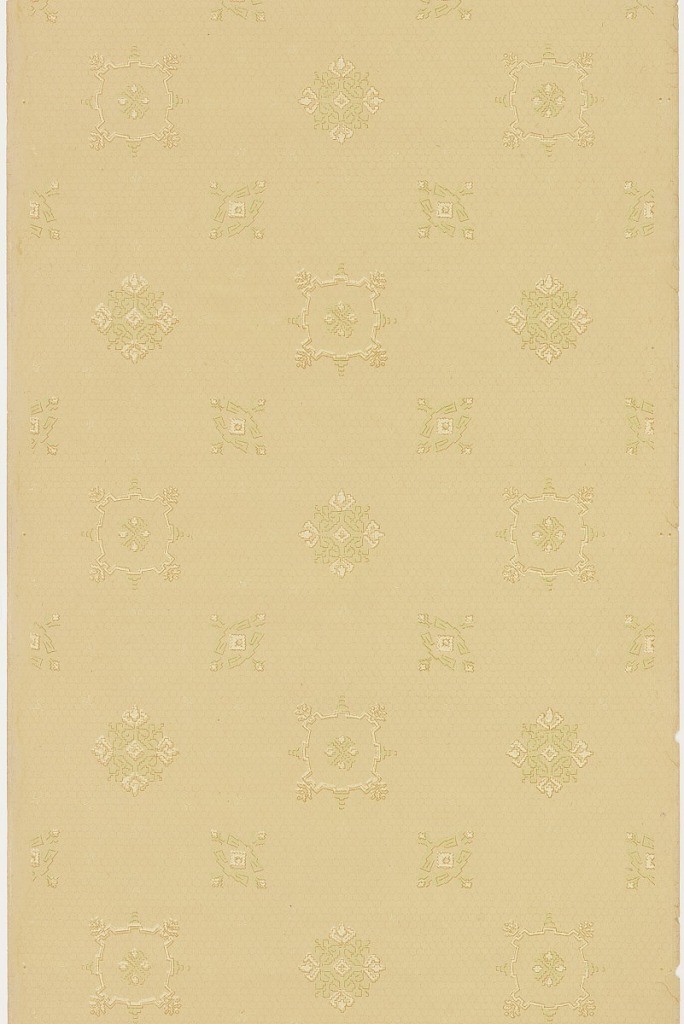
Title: Ceiling paper
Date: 1905–1915
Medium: Machine-printed paper, ungrounded
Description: Three small circular motifs, designed to appear like embroidery or cross-stitch, alternate. Printed in green and yellow on a tan honey-comb pattern ground.